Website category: university
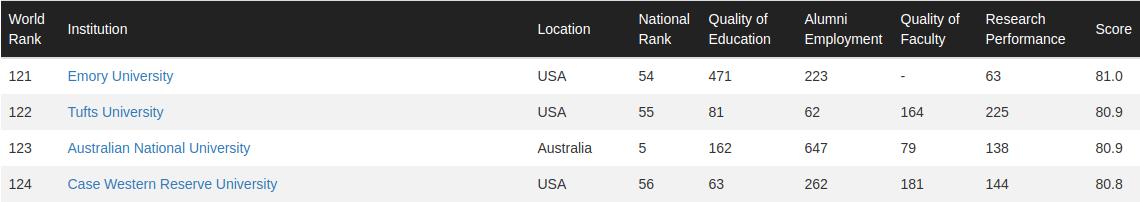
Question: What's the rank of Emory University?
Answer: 121

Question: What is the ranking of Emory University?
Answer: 121

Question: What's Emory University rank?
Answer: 121

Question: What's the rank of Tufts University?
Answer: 122

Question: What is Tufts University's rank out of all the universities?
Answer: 122

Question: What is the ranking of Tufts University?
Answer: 122

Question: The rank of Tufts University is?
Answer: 122

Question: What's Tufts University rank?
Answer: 122

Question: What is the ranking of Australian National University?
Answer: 123

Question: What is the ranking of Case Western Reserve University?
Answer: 124

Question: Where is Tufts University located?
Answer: USA

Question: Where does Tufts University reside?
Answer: USA

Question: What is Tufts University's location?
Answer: USA

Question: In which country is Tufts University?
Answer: USA

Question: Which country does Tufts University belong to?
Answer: USA

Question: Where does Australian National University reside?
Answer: Australia

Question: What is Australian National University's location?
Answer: Australia

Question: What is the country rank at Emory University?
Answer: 54

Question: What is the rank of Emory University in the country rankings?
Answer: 54

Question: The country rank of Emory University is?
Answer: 54

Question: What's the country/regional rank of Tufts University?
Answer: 55

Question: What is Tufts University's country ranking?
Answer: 55

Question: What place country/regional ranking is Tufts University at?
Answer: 55

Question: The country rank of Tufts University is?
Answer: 55

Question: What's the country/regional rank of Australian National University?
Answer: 5

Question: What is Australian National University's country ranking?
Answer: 5

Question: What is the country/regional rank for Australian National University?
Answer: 5

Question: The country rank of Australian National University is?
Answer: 5

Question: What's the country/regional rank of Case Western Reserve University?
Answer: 56

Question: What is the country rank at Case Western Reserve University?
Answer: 56

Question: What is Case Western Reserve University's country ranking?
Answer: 56

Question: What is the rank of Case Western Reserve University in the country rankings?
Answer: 56

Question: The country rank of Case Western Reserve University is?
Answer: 56

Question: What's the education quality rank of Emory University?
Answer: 471

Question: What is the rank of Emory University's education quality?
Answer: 471

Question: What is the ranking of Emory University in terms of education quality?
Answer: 471

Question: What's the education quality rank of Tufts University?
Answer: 81

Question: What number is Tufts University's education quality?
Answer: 81

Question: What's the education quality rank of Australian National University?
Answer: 162

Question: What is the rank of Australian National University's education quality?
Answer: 162

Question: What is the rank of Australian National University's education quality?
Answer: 162

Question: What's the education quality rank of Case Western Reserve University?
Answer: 63

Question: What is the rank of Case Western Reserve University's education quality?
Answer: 63

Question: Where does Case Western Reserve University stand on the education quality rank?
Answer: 63

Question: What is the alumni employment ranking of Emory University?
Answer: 223

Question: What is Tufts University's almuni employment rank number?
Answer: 62

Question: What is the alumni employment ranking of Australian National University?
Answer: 647

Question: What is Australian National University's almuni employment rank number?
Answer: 647

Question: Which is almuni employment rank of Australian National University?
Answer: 647

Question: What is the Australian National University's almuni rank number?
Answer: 647

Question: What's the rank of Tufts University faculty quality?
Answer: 164

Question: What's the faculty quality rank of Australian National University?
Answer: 79

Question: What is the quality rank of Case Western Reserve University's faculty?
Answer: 181

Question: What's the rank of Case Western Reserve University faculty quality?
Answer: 181

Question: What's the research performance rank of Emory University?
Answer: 63

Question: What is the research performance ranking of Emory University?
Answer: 63

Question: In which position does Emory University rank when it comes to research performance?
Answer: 63

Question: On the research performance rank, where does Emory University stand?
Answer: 63

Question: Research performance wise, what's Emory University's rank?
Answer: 63

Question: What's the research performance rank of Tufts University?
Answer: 225

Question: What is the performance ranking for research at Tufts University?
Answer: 225

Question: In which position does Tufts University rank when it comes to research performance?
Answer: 225

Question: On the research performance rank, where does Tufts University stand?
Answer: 225

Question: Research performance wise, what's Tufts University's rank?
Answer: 225